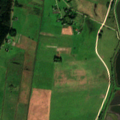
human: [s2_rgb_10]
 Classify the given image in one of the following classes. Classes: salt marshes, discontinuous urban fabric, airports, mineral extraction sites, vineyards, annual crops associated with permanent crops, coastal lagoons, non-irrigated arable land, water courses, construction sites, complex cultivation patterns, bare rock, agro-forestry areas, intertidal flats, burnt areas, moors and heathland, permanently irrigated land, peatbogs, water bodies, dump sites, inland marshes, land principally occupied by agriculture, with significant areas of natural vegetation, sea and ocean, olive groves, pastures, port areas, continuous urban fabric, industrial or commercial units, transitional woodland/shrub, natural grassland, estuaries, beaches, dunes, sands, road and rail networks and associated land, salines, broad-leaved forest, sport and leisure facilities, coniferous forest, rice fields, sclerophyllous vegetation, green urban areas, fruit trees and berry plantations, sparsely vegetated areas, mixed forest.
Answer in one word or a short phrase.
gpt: non-irrigated arable land, pastures, complex cultivation patterns, broad-leaved forest, water bodies